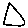
Label: triangle